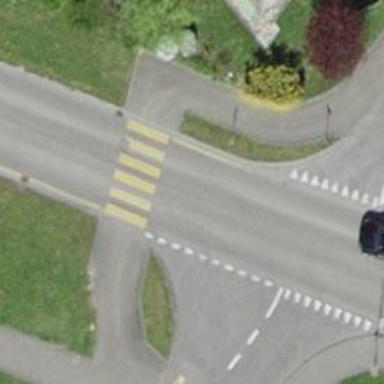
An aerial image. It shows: Marked crossing on the road.